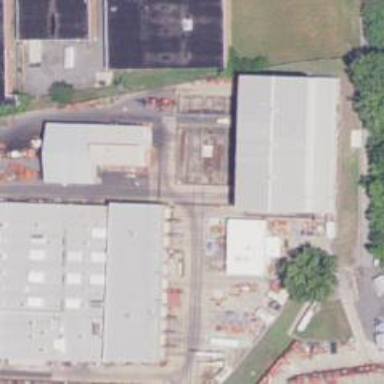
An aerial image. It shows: Rail spur service.